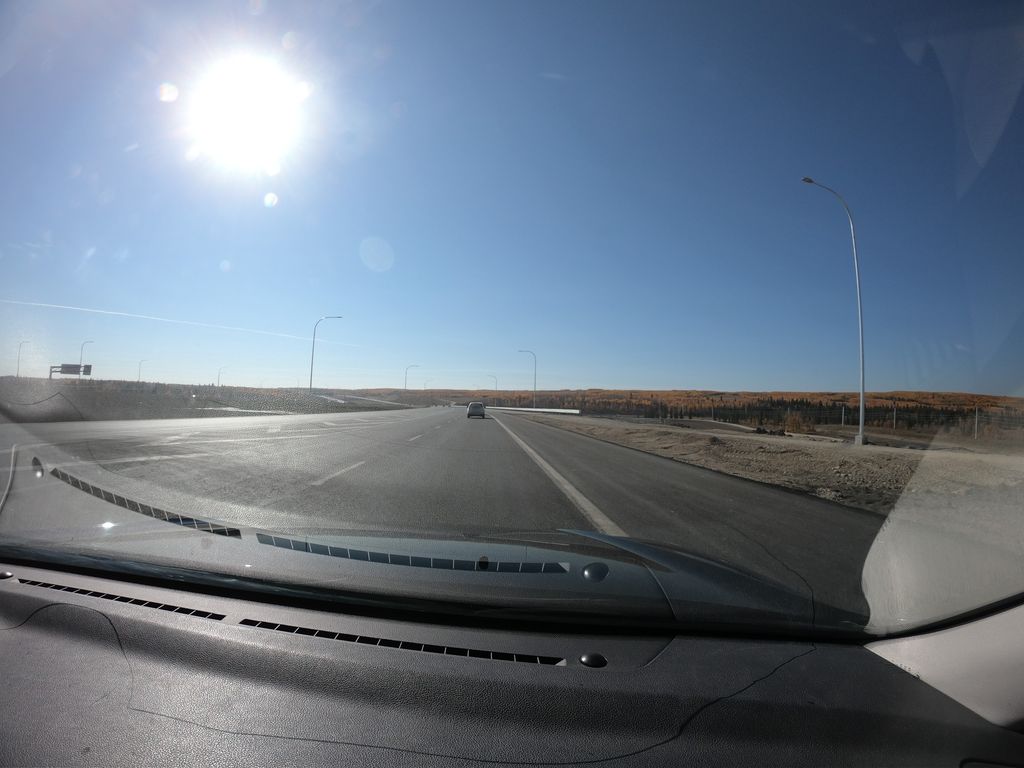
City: calgary